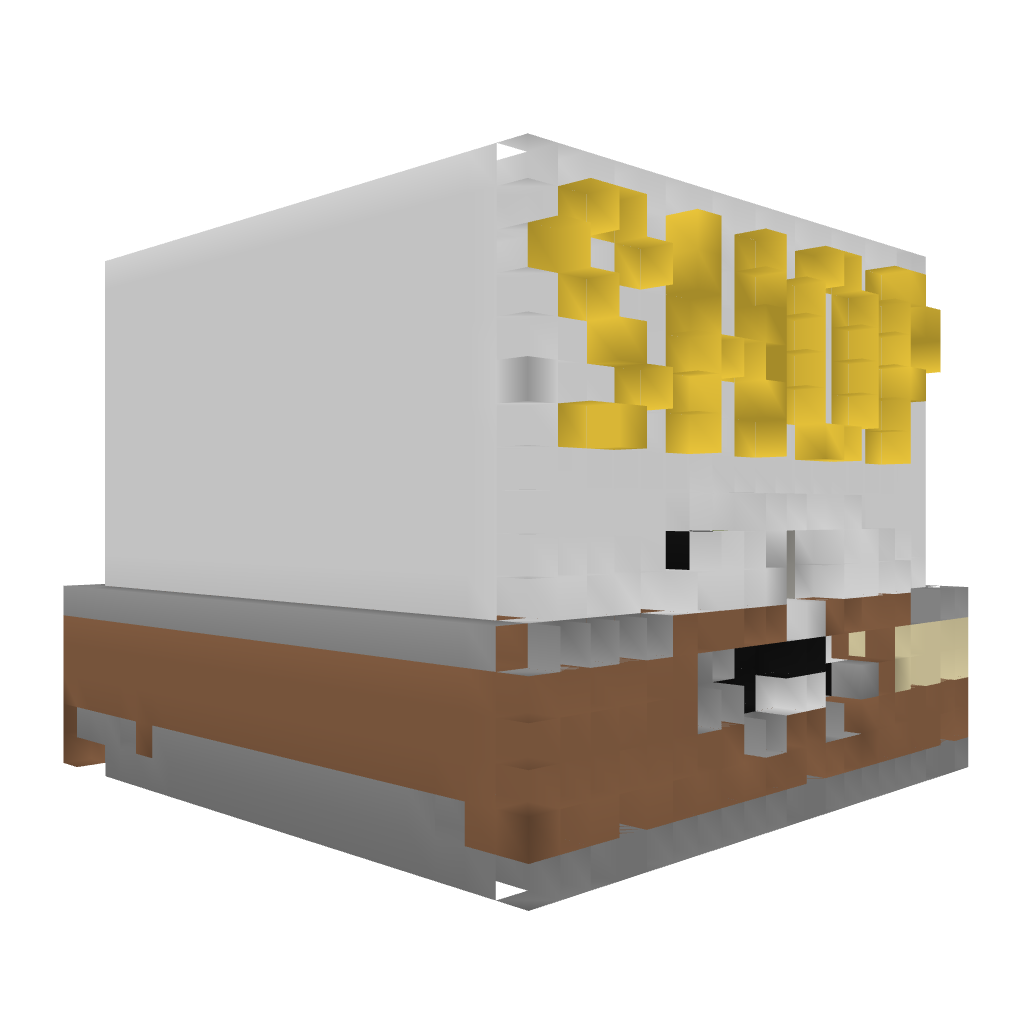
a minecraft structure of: Redstone Powered Shop.